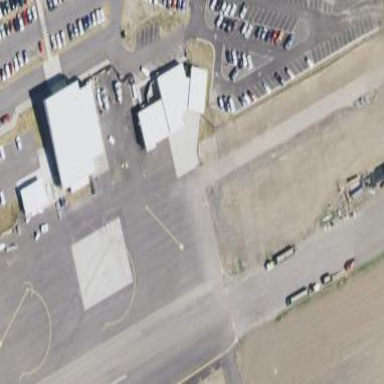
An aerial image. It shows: Apron at the airport.